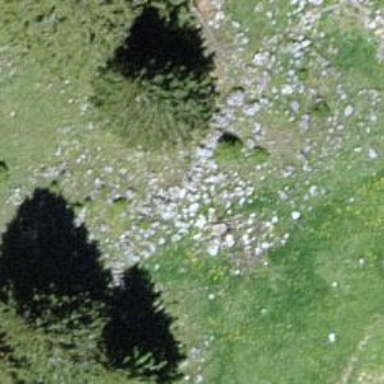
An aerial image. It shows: Needle-leaved tree in its natural environment.